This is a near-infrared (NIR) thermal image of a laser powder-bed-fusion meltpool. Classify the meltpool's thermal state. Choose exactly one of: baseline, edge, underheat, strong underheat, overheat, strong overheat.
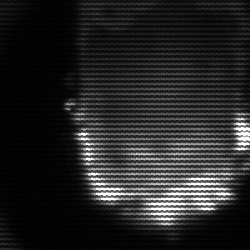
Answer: baseline